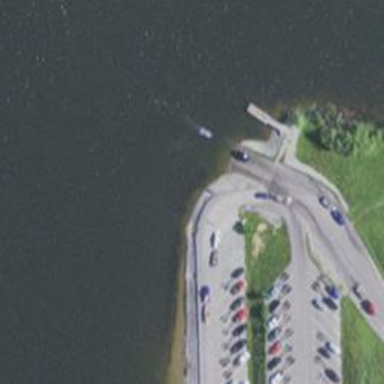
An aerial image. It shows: Slipway on leisure land.